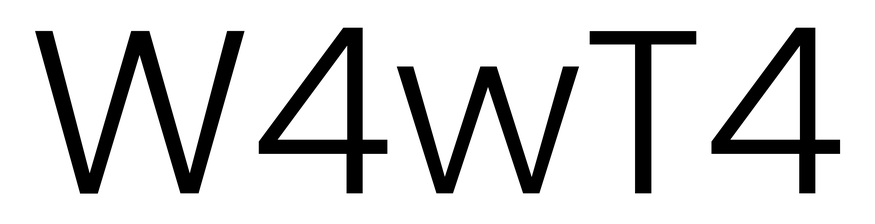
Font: Poppins-Light